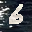
Label: 6